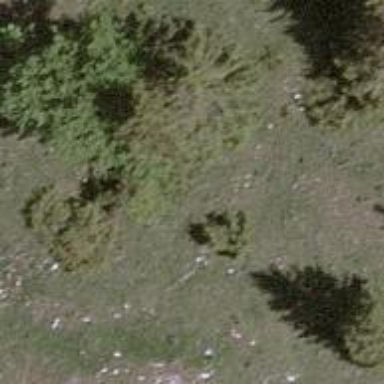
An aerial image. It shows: Single tag "natural: tree."